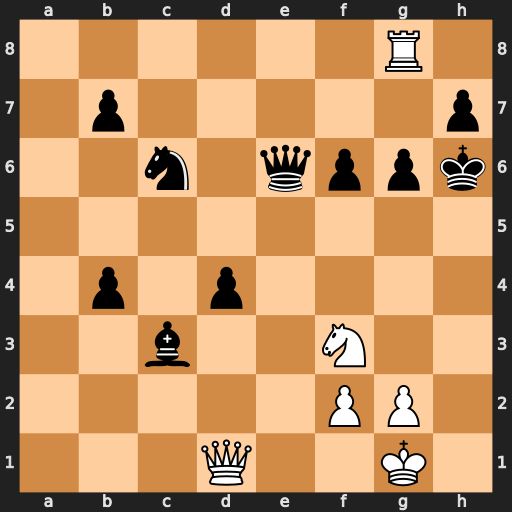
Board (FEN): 6R1/1p5p/2n1qppk/8/1p1p4/2b2N2/5PP1/3Q2K1
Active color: w
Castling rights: -
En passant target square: -
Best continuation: Qc1+ g5 Rxg5 Qe1+ Nxe1